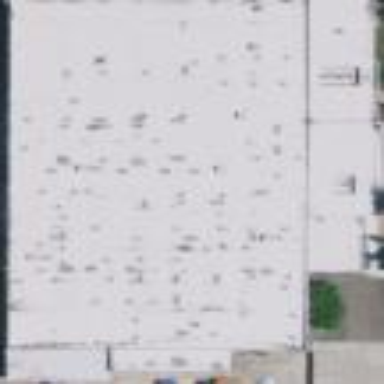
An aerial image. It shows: Industrial building.